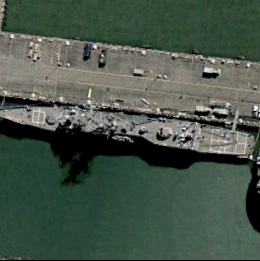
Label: cruiser